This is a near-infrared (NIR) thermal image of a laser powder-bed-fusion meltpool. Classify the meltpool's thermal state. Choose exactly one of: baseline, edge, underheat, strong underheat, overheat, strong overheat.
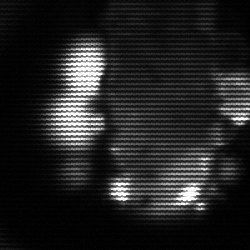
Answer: strong underheat